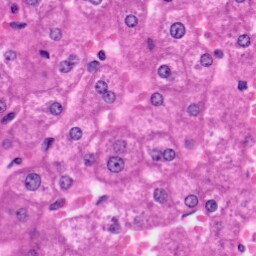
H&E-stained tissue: Liver